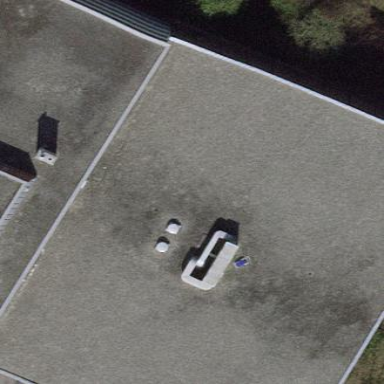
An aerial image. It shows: Sports center building with flat roof.